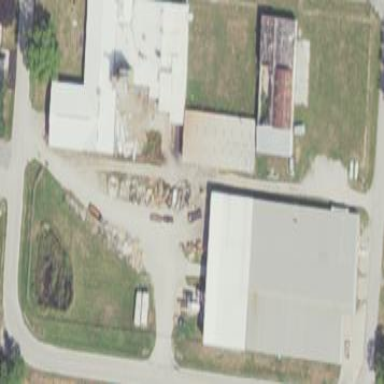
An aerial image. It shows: Industrial building.